Question: I used 'BroadcastReceiver' to show received sms's content in 'Toast'. It's working fine. Shows Content in 'Toast'. But it also Shows the message in Dialog box like thing.

And also the message goes to read state. Any way to avoid this.
My 'BroadcastReceiver' is
'''
public class Receiver extends BroadcastReceiver {
public static final String action = "android.provider.Telephony.SMS_RECEIVED";
@Override
public void onReceive(Context context, Intent intent) {
// TODO Auto-generated method stub
if (intent.getAction().equals(action)){
Bundle bundle = intent.getExtras();
if (bundle != null){
Object[] pdus = (Object[]) bundle.get("pdus");
SmsMessage[] messages = new SmsMessage[pdus.length];
for (int i = 0; i < pdus.length; i++){
messages[i] = SmsMessage.createFromPdu((byte[]) pdus[i]);
}
for (SmsMessage message : messages){
String strMessageFrom = message.getDisplayOriginatingAddress();
String strMessageBody = message.getDisplayMessageBody();
Toast.makeText(context, "From : " +strMessageFrom+"
Body : "+strMessageBody, Toast.LENGTH_LONG).show();
}
}
}
}
'''
'''
<?xml version="1.0" encoding="utf-8"?>
'''
'''
<uses-permission android:name="android.permission.RECEIVE_SMS"/>
<application
android:allowBackup="true"
android:icon="@mipmap/ic_launcher"
android:label="@string/app_name"
android:theme="@style/AppTheme" >
<activity
android:name=".MainActivity"
android:label="@string/app_name" >
<intent-filter>>
<action android:name="android.intent.action.MAIN" />
<category android:name="android.intent.category.LAUNCHER" />
</intent-filter>
</activity>
<receiver
android:name="com.realtech.sms_db.Receiver"
android:enabled="true"
android:exported="true"
android:permission="android.permission.BROADCAST_SMS">
<intent-filter
android:priority="1000">
<action android:name="android.provider.Telephony.SMS_RECEIVED"/>
</intent-filter>
</receiver>
</application>
'''
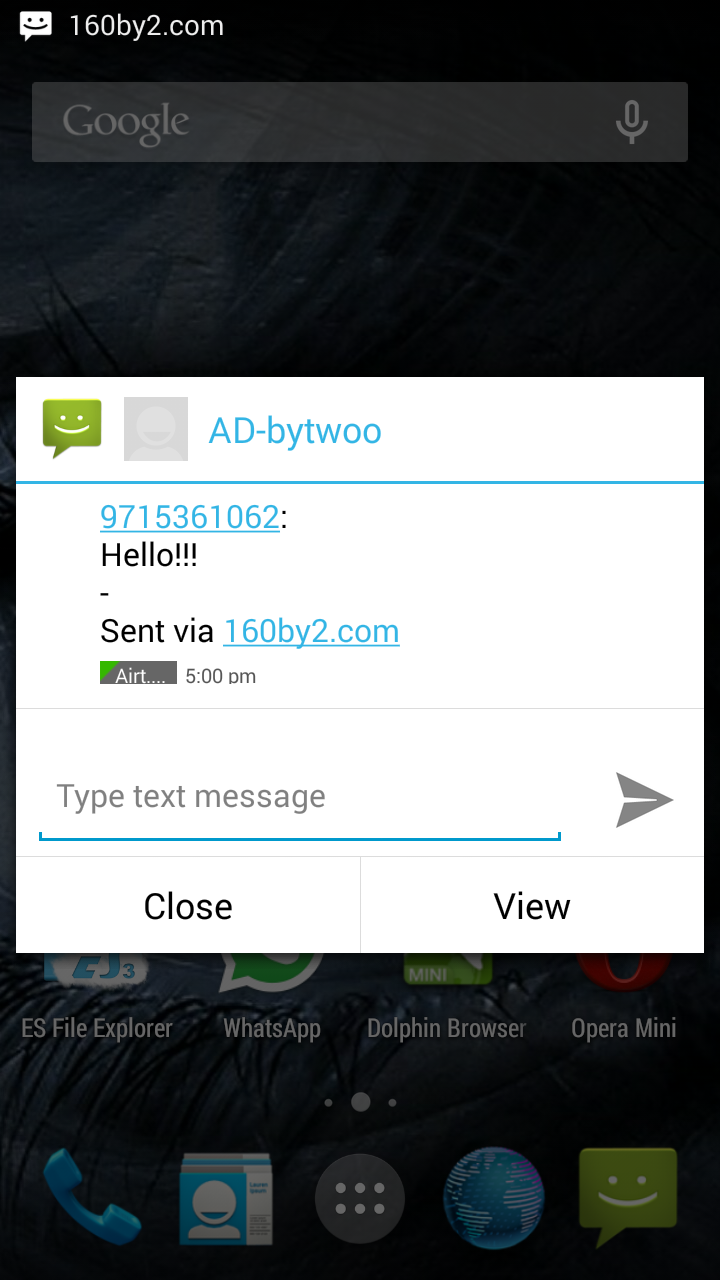
Answer: As I understood, the issue is 'why it is going in read state'?. There is nothing wrong with the implementation. The incoming message is getting marked as read is not because of the coed, it is because of device notification settings "auto preview". That is why you are able to see the window. To disable "auto preview" follow the steps :-
Step 1: Go to messages folder
Step 2: Select Menu (3 dots).
Step 3: Select "Settings"
Step 4: Scroll down to " Notification Settings"
Step 5: Select " Notification Settings"
Step 6: Uncheck the box near to "Preview message".
Hope it helps you.